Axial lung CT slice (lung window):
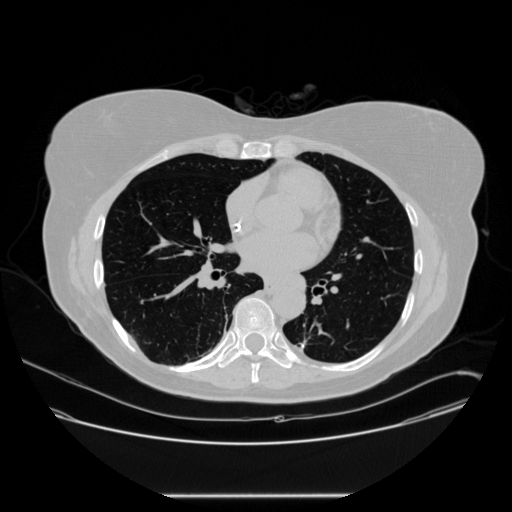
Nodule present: no